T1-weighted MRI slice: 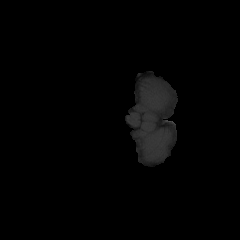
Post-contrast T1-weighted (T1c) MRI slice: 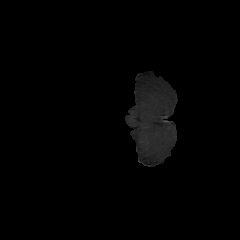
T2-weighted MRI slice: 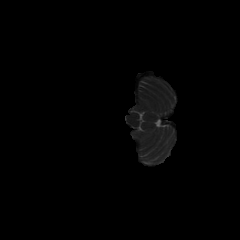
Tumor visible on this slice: no